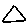
Label: triangle